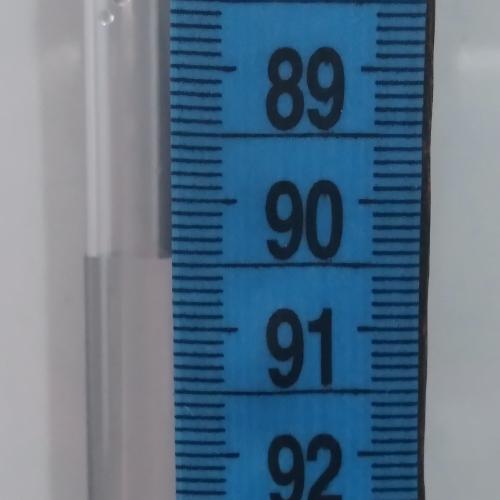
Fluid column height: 90.5 cm